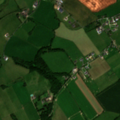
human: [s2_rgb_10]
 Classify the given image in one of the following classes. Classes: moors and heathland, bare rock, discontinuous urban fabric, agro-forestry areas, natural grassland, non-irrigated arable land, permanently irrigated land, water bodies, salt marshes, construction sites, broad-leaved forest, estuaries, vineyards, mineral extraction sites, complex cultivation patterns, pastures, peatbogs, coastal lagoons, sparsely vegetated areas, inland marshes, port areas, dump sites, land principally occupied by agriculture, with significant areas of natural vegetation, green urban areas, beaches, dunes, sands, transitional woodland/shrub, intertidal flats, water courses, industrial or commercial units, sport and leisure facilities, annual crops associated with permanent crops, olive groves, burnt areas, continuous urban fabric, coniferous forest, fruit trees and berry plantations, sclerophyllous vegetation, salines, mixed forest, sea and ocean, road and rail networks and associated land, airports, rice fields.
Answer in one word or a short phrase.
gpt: non-irrigated arable land, pastures